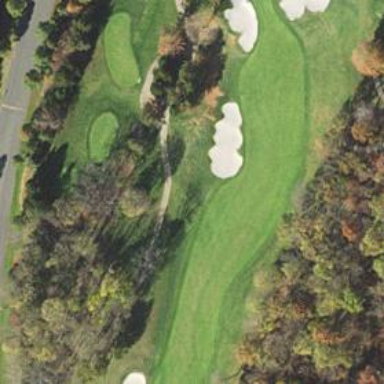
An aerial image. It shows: Pathway for golfing.